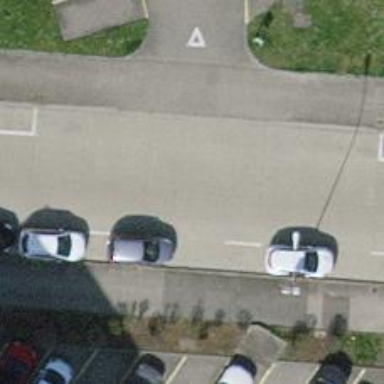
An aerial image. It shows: Parking aisle made of asphalt next to service road with sidewalk.